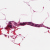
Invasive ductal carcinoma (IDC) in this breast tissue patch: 0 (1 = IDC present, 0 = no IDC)